【题型】填空题　【知识点】函数　【难度】medium
如图，第一象限内$\text{Rt}\triangle ABC$的两直角边$a=1,b=2$且斜边顶点$A$、$B$均在$y=\dfrac{3}{x}(x>0)$的图像上，则$A$点坐标为\underline{\qquad}.

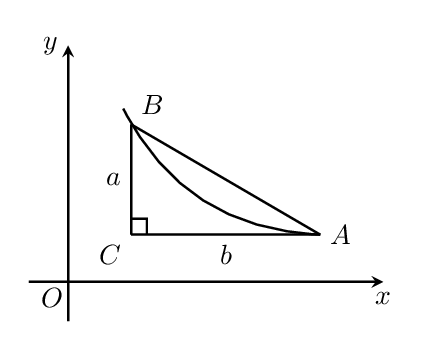
【解答】
\noindent 【答案】$\left(\sqrt{7}+1,\dfrac{\sqrt{7}-1}{2}\right)$\\
\noindent 【分析】本题考查的是反比例函数的性质，一元二次方程的解法，点的平移的性质，设$B\left(x,\dfrac{3}{x}\right)$，则$A\left(x+2,\dfrac{3}{x}-1\right)$，再建立方程求解即可.\\
\noindent 【详解】解：$\because$第一象限内$\text{Rt}\triangle ABC$的两直角边$a=1,b=2$且斜边顶点$A$、$B$均在$y=\dfrac{3}{x}(x>0)$的图像上，\\
\noindent $\therefore$设$B\left(x,\dfrac{3}{x}\right)$，则$A\left(x+2,\dfrac{3}{x}-1\right)$，\\
\noindent $\therefore x\cdot \dfrac{3}{x}=(x+2)\left(\dfrac{3}{x}-1\right)$，\\
\noindent 整理得：$x^2+2x-6=0$，\\
\noindent 解得：$x_1=-1+\sqrt{7}$，$x_2=-1-\sqrt{7}$（不符合题意，舍去），经检验符合题意；\\
\noindent $\therefore x+2=-1+\sqrt{7}+2=1+\sqrt{7}$，$\dfrac{3}{x}-1=\dfrac{3}{-1+\sqrt{7}}-1=\dfrac{\sqrt{7}-1}{2}$，\\
\noindent $\therefore A\left(\sqrt{7}+1,\dfrac{\sqrt{7}-1}{2}\right)$，\\
\noindent 故答案为：$\left(\sqrt{7}+1,\dfrac{\sqrt{7}-1}{2}\right)$.